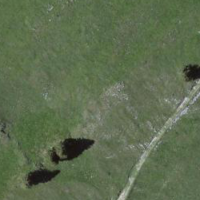
EUNIS habitat code: 23
Species observed at this site:
Traunsteinera globosa
Orchis mascula